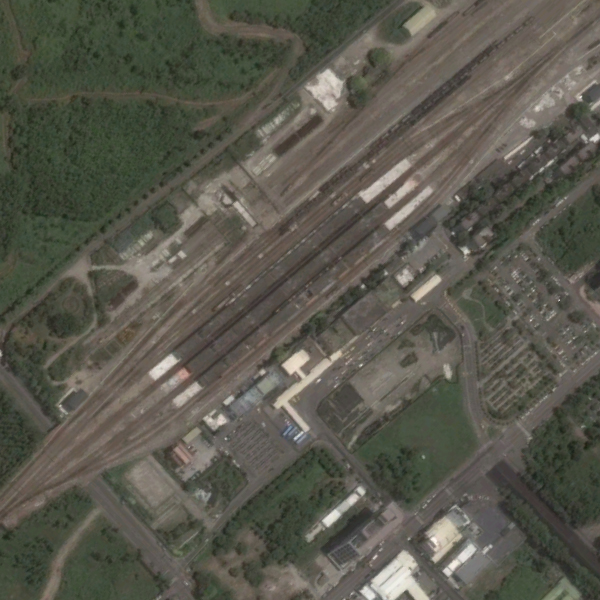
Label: RailwayStation